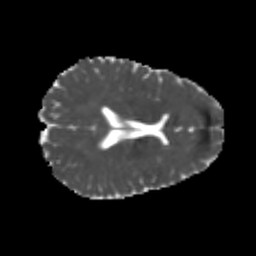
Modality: MD
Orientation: axial
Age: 24
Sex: female
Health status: healthy
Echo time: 0.074 s